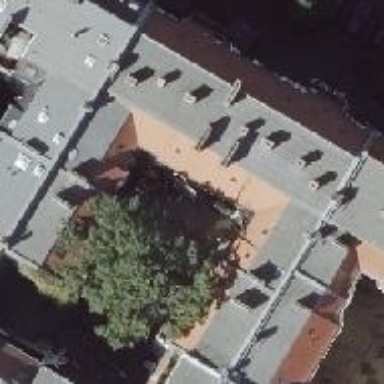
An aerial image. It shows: Residential building with unique double saltbox roof shape.